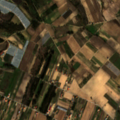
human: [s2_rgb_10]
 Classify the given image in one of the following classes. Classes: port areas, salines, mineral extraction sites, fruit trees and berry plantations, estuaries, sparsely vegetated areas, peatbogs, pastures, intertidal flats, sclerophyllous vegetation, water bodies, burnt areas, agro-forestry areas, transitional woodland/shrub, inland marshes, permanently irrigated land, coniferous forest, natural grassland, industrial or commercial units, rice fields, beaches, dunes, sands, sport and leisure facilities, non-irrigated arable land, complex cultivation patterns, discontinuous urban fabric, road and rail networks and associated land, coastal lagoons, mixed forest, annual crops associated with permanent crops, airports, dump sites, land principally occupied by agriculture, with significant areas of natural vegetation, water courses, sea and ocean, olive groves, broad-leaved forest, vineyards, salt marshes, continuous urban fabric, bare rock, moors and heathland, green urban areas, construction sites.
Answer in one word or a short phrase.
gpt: permanently irrigated land, vineyards, complex cultivation patterns, land principally occupied by agriculture, with significant areas of natural vegetation